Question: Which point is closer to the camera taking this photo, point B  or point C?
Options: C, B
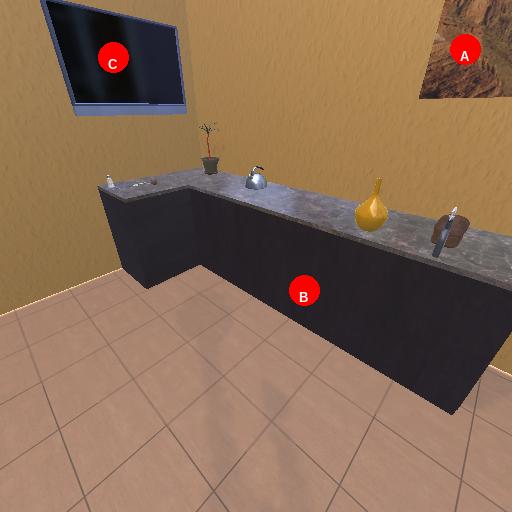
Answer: C